Field crop: maize
Growth stage: 2
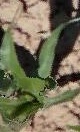
Species: maize